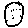
Label: moon